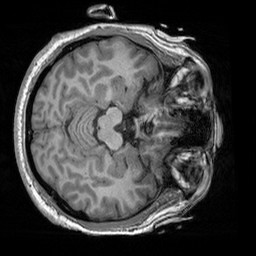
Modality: T1w
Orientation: axial
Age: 45
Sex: male
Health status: healthy
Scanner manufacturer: siemens
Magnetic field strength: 3 T
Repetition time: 2.3 s
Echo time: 0.00303 s